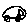
Label: car